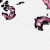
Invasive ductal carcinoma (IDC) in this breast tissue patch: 0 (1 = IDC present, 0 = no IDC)